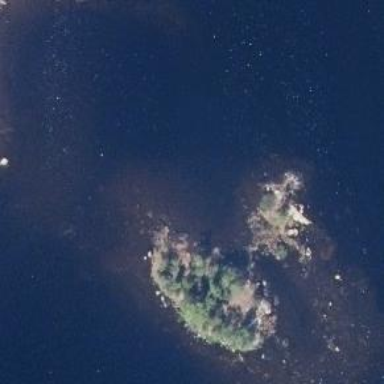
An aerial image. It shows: Islet.